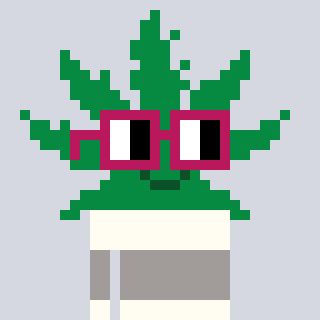
a pixel art character with square dark red glasses, a weed-shaped head and a grayscale-colored body on a cool background